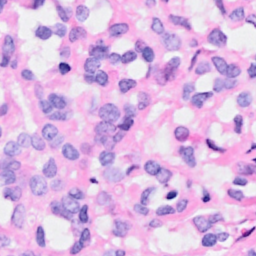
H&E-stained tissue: Breast